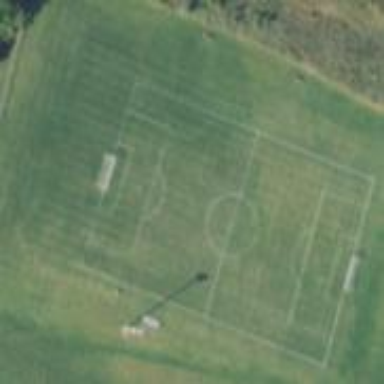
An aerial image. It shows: Grass pitch used for soccer.